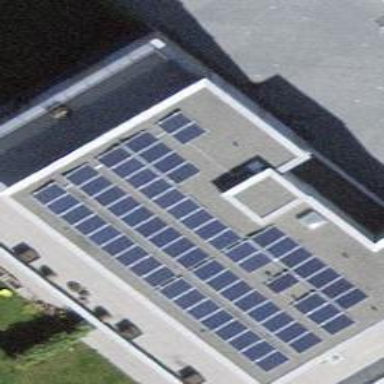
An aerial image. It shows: Solar power generator.